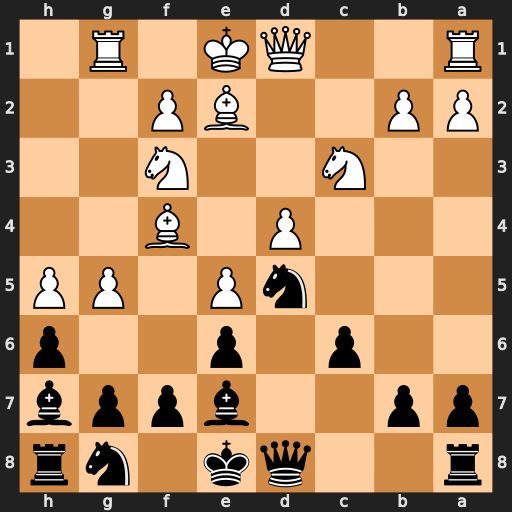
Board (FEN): r2qk1nr/pp2bppb/2p1p2p/3nP1PP/3P1B2/2N2N2/PP2BP2/R2QK1R1
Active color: b
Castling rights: Qkq
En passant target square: -
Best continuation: Nxf4 g6 fxg6